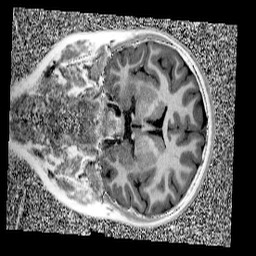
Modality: UNIT1
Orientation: coronal
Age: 11
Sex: female
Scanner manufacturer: siemens
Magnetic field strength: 3 T
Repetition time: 4 s
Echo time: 0.00299 s